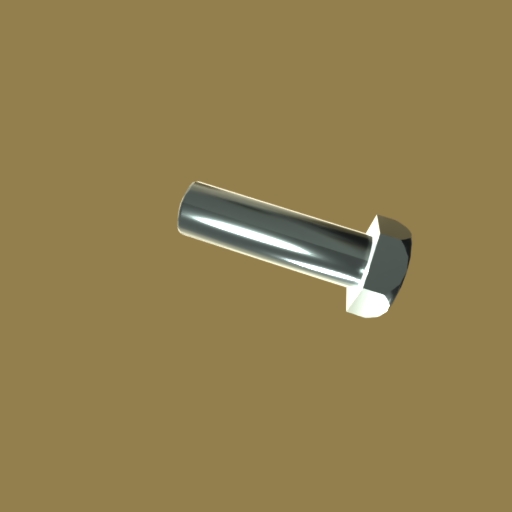
Label: bolt